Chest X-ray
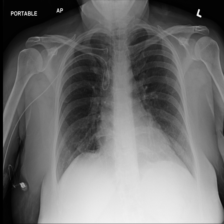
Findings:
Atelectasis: negative
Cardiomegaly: negative
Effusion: negative
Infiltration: negative
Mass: negative
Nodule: negative
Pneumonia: negative
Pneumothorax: negative
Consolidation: negative
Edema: negative
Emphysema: negative
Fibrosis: negative
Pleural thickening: negative
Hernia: negative